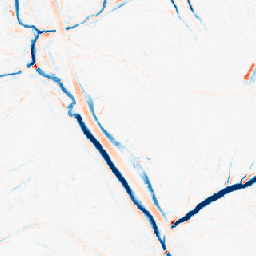
Category: morphological
Decomposition family: morphological
Decomposition parameters: operation: average
size: 5
Upsampling method: nearest
Upsampling parameters: scale: 8
Upsampling scale: 8